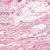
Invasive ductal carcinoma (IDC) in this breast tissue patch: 0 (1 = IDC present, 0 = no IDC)